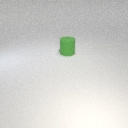
large green rubber cylinder